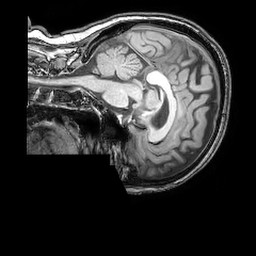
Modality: T1w
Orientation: sagittal
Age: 44
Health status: ill
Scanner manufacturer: philips
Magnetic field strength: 3 T
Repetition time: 0.007 s
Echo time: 0.0035 s